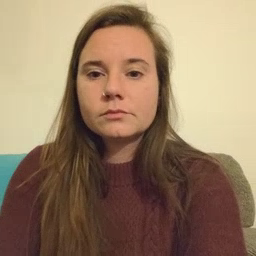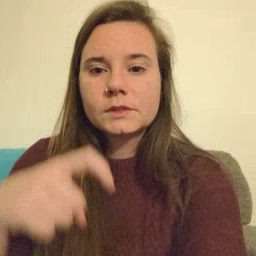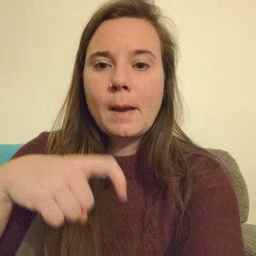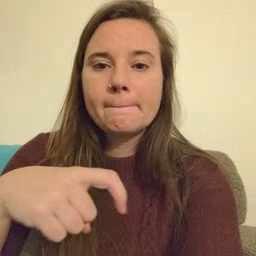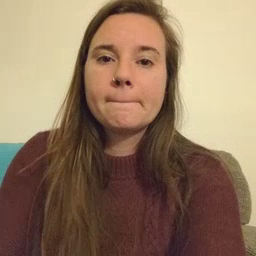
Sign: time